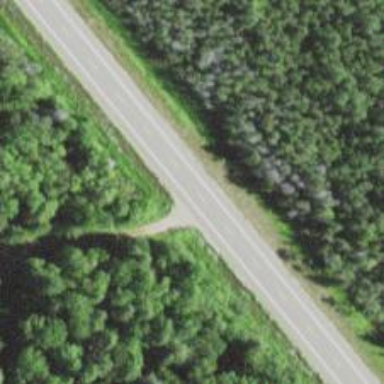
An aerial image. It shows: Asphalt road classified as trunk highway.